Question: Playing with a giveaway script i want to have it adding roles to each winner. I know i most likely will have to convert User into a guildMember - but unsure how to do it in this case.
DiscordJS 12
'''
manager.on("giveawayEnded", async (giveaway, winners) => {
const role = await giveaway.message.guild.roles.create({ data: { name: "Giveaway" } });
- console.log(role.id); // returns the correct role ID from the rank created above -
winners.forEach((winner) => winner.roles.add(role.id));
});
'''
:
'''
(node:12708) UnhandledPromiseRejectionWarning: TypeError: Cannot read property 'add' of undefined
- for-
winners.forEach((winner) => winner.roles.add(role.id));
'''
This is the output of console.log(winnners)

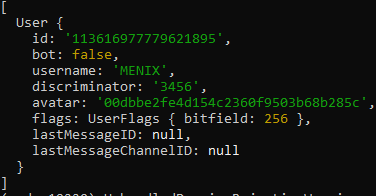
Answer: As you've speculated, you need to convert your 'User' into a 'GuildMember'. This is because 'User's have no '.roles' property, since they represent a Discord user that isn't specific to any server.
Fortunately this is simple:
'''
winners.forEach(winner => giveaway.message.guild.member(winner).roles.add(role.id))
'''
By using the 'Guild.member(user)' function you can convert a 'User' to a 'GuildMember'. Be aware that if one of your winners left during the giveaway the function might return null - you'll likely want to add a filter or a condition for that.